Question: How do I deal with the following task? In cell A2 I have a formula that iterates and delivers results on continuous basis. With each iteration the results are listed in B2, B3 etc.
At the same time in C2, C3 etc I capture the corresponding timestamps. Basically, after several iterations I have a list of results in column B and a list of timestamps in column C. I have managed to code this part.
Now to my problem: As I have timestamps, I will know at one point that there are e.g. 6 results being generated within the 1st minute. The range of results we are looking at is therefore B2:B7.
Based on that expanding range, I need to capture the max result in E2 as the range changes with each iteration until it reaches B7. As I don't know how many results will be generated within the 1st minute, I need to update E2 with each iteration. Once the 2nd minute starts, I want to be able to do the same and capture the max result in E3. The new range will obviously start in B8 and expand depending on how many calculations are done in A2.
If I could do it for 10 minutes, I would have 10 max results shown in a range from E2 to E11.
Below is my code. Only partly it performs what I have described above. Any ideas how to make it work? Your help is highly appreciated! Thanks!
Under the following link I have visualised the problem:

'''
Private Sub Worksheet_Calculate()
Dim lastrow As Long
lastrow = Worksheets(1).Cells(Rows.Count, 2).End(xlUp).Row
With Worksheets(1).Cells(lastrow, 2)
.Offset(1, 0) = Cells(2, 1).Value
.Offset(1, 1) = FormatDateTime(Now, vbLongTime)
End With
Call Generator
End Sub
Sub Generator()
Dim icount As Long
Dim rcount As Long
icount = 2
rcount = 2
For tcount = 1 To 10
Do While DateDiff("s", Cells(2, 3), Cells(icount, 3)) <= tcount * 60
Cells(tcount + 1, 5) = WorksheetFunction.Max(Range(Cells(rcount, 2), Cells(icount, 2)))
icount = icount + 1
Loop
rcount = icount
Next tcount
End Sub
'''
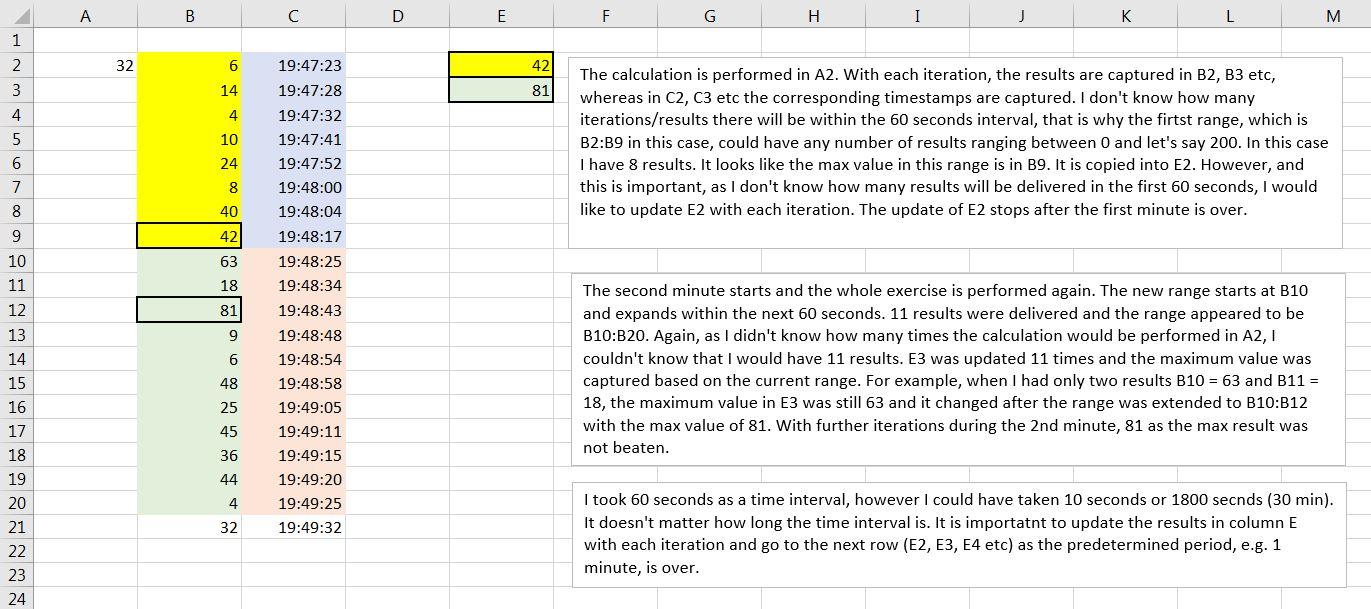
Answer: You can track start cell of the minute range and calculate the time difference. If difference is more than 60 seconds, adjust result cell. The comments in code explain everything. Call it in your 'Worksheet_Calculate'. Note that you can equally have 'Private' variables as 'Static'.
In standard module:
'''
Private start_cell As Range
Private end_cell As Range
Private result_cell As Range
Sub UpdateResult()
Dim r%, diff%
Dim rng As Range
With Sheets("Tabelle1")
'// Calculate last added cell
Set end_cell = .Cells(.Rows.Count, "C").End(xlUp)
'// Check whether the last cell is first cell
If (end_cell.Address(0, 0) = "C2") Then
'// Experiment just began. Set initial data.
Set result_cell = .Range("E2")
Set start_cell = .Range("C2")
Else
'// Experiment is in progress.
'// Calculate seconds diff.
diff = DateDiff("s", start_cell, end_cell)
If diff > 60 Then
'// Shift result cell
'// and update start_cell
Set start_cell = end_cell
Set result_cell = result_cell.Offset(1)
End If
End If
'// After calculating all required cells,
'// write down values.
Set rng = Range(start_cell, end_cell)
result_cell.Value = WorksheetFunction.Max(rng.Offset(, -1))
End With
End Sub
'''